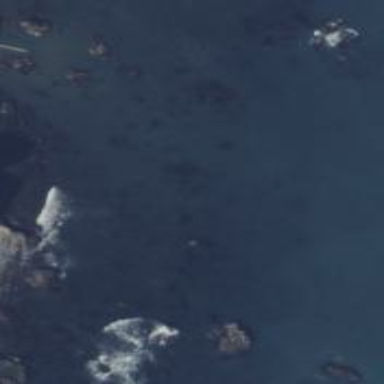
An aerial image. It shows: Natural rock reef.